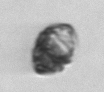
Label: Kryptoperidinium_triquetrum